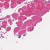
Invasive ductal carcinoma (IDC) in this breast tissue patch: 0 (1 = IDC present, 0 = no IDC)